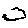
Label: cloud